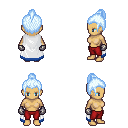
a pixel art fantasy rpg character, female body template, human, tanned skin, white trimmed cape, red pants, white cyan short topknot hairstyle, metal gloves, four views (front, back, left, right), 2x2 character sprite sheet, small pixel art, hard edges, no anti-aliasing